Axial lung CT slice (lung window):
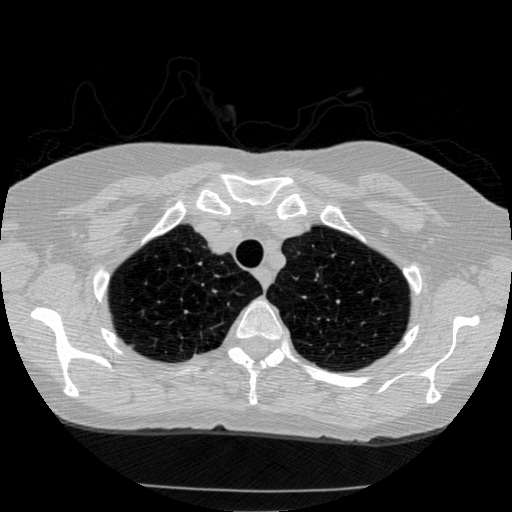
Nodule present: yes
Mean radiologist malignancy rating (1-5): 2